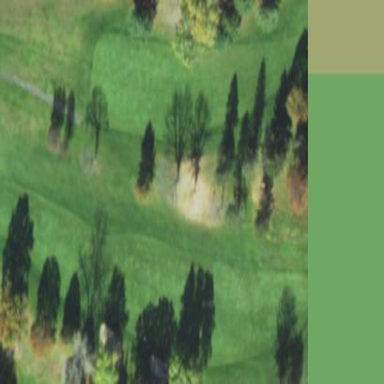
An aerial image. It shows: Golf pitch for leisure land.